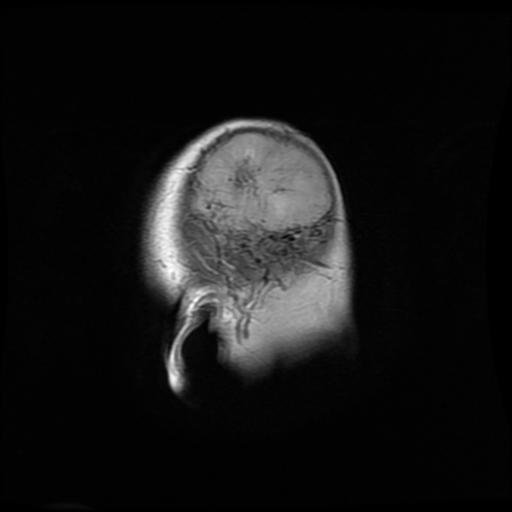
Label: meningioma